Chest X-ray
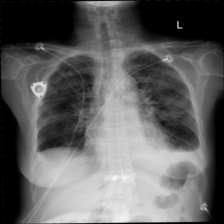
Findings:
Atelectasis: negative
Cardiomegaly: negative
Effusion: positive
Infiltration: positive
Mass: negative
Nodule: negative
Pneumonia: negative
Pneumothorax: positive
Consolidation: negative
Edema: positive
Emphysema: negative
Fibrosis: negative
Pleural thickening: negative
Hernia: negative